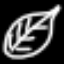
Label: leaf